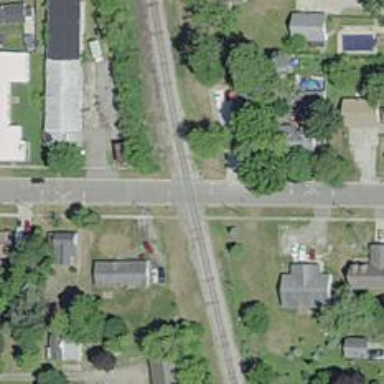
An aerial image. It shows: Railway level crossing.